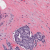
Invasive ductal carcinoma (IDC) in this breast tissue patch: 1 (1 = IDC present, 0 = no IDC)